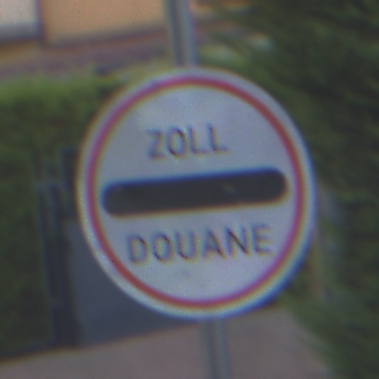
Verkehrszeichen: Zollstelle
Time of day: SunriseSunset
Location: Outdoor (Urban)
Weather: Clear
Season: NotSpecified
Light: Natural